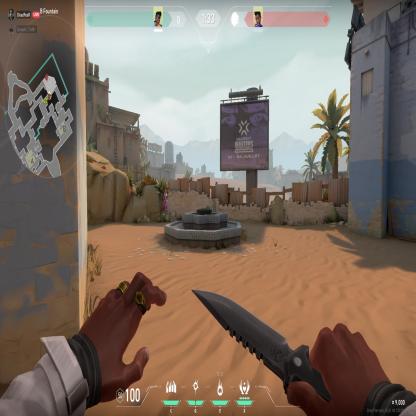
Label: enemy